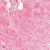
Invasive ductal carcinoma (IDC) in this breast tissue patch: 0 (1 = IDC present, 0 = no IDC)